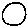
Label: moon